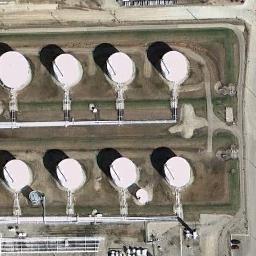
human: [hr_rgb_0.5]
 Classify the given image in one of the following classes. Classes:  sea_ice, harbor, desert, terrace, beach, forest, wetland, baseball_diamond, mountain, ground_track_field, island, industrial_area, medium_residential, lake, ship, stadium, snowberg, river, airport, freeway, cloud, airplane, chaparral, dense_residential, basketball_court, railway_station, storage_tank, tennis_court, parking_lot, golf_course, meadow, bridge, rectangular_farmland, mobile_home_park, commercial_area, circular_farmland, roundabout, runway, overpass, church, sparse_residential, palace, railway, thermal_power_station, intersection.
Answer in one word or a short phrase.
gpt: storage_tank